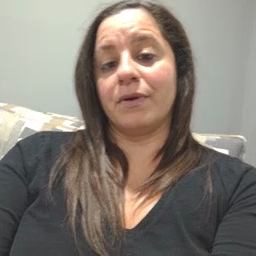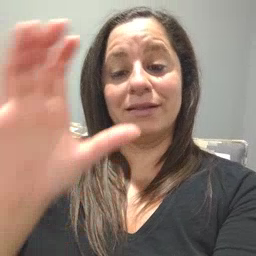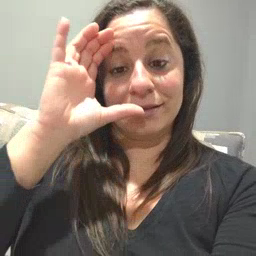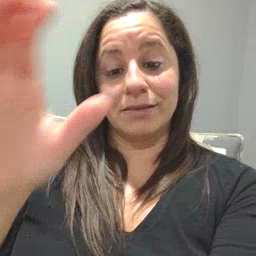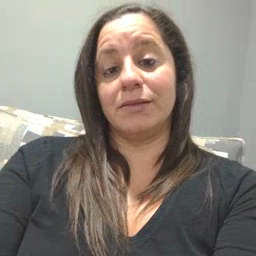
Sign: listen